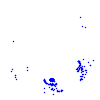
Particle: electron